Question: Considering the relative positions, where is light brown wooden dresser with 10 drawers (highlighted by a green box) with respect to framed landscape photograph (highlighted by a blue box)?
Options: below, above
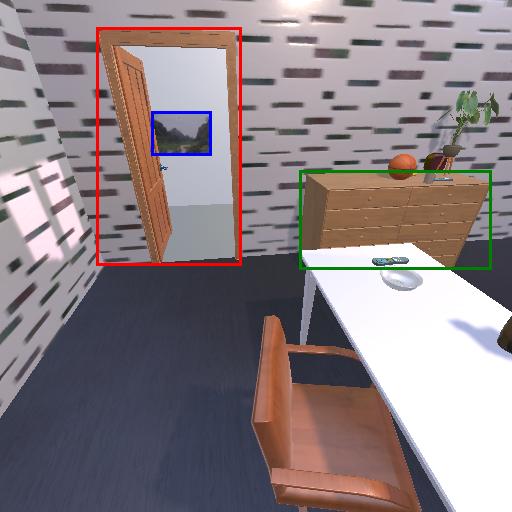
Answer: below